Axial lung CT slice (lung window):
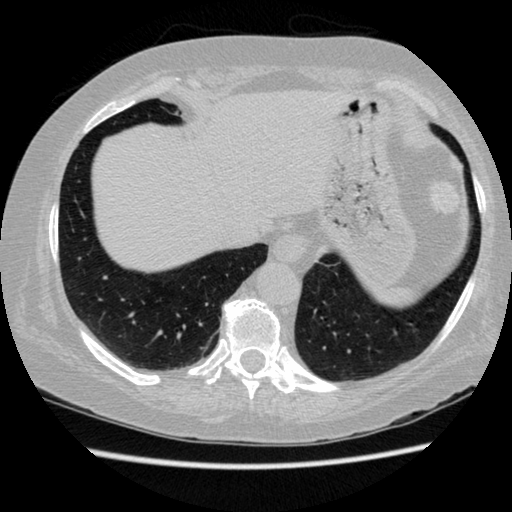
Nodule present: no